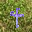
Label: 4